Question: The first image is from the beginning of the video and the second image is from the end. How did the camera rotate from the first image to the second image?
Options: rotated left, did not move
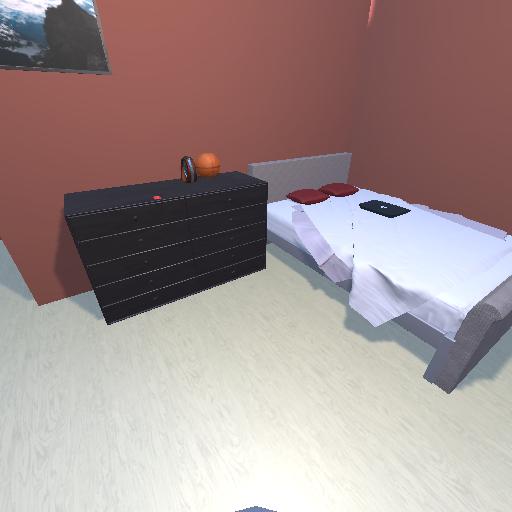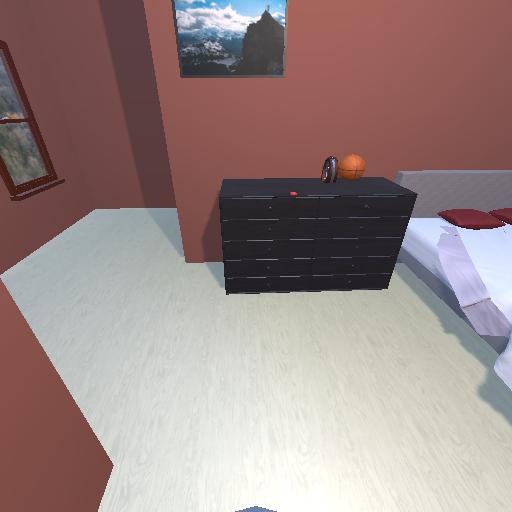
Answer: rotated left